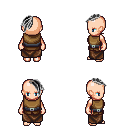
a pixel art fantasy rpg character, female body template, human, light skin, leather chest armor, robe skirt, gray long mohawk hairstyle, four views (front, back, left, right), 2x2 character sprite sheet, small pixel art, hard edges, no anti-aliasing